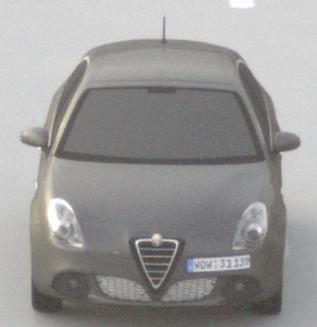
Make: Alfa Romeo
Model: Giulietta 1.4 TB 16V
Detailed model: Giulietta (940)
Model produced from: 2010/05
Model produced until: 2013/03
Doors: 5
Color: gray
Road condition: dry road
Daytime: sunrise or sunset
Contrast: low contrast